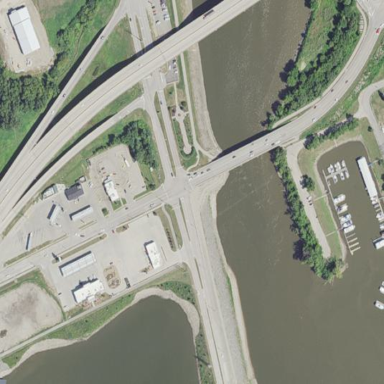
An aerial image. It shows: Man-made bridge.